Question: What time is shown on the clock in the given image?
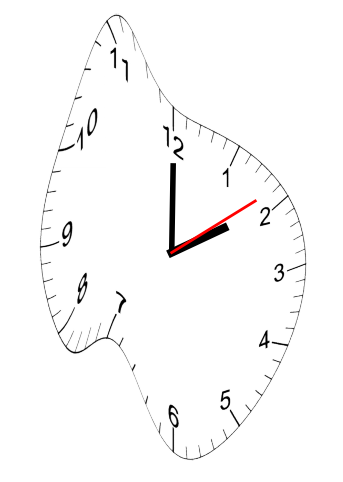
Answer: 02:00:09